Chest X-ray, AP view. Patient: 76 years old, sex M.
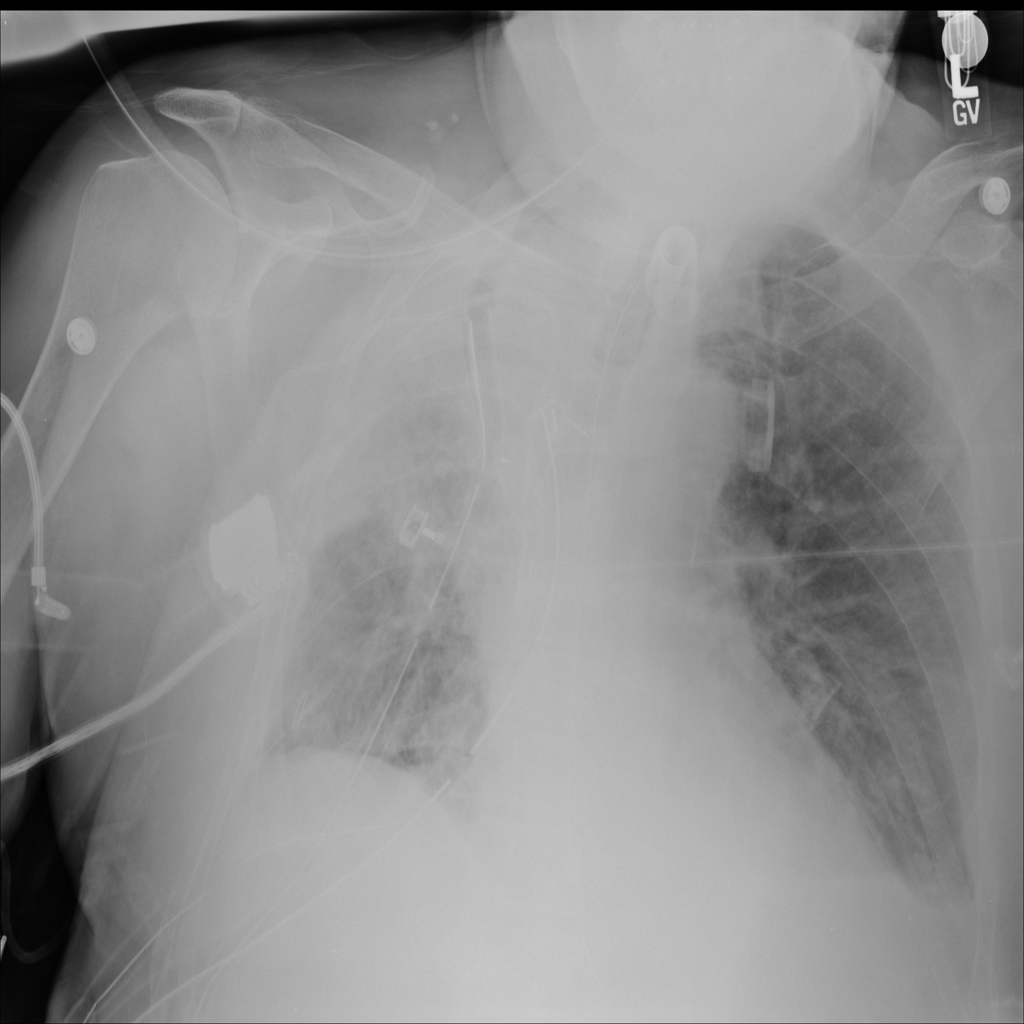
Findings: Consolidation